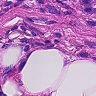
Metastatic tissue present: no